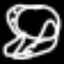
Label: frog